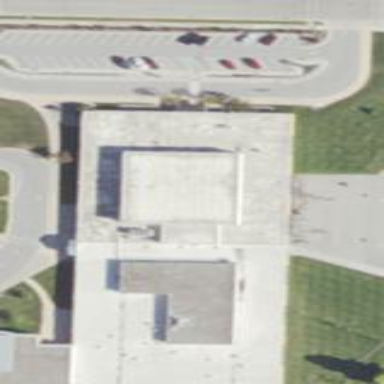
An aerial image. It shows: School building.